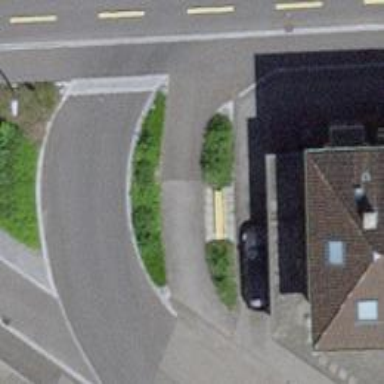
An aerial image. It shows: Bench for seating.